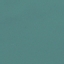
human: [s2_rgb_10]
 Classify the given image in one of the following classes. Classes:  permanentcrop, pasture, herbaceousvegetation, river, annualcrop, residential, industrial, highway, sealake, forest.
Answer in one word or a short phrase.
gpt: SeaLake